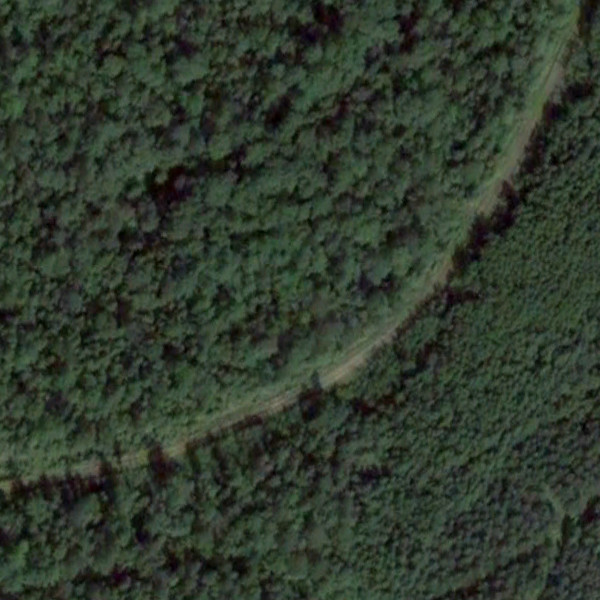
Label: Forest